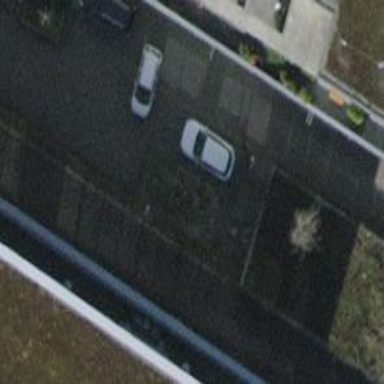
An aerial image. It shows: Bicycle parking area with bollard.